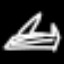
Label: airplane